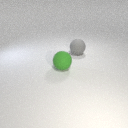
large gray rubber sphere behind large green rubber sphere